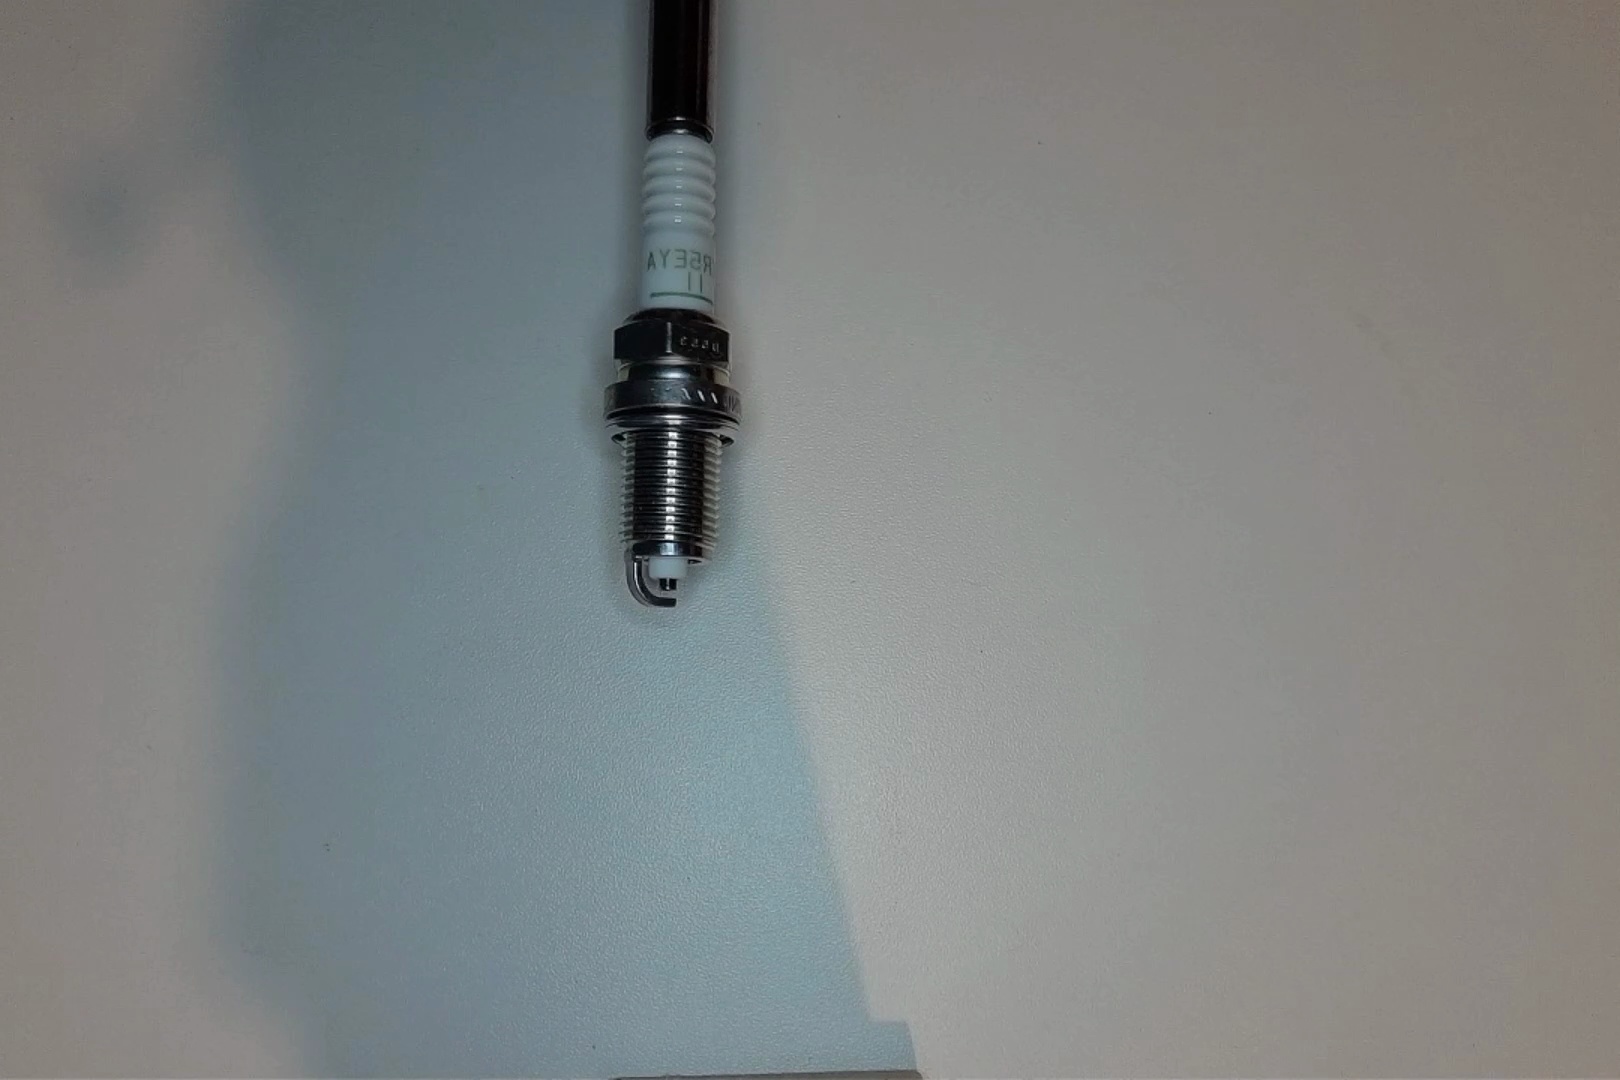
Label: no anomaly